Aerial crown-view tile of a tropical tree (Barro Colorado Island, Panama), acquired 20250317:
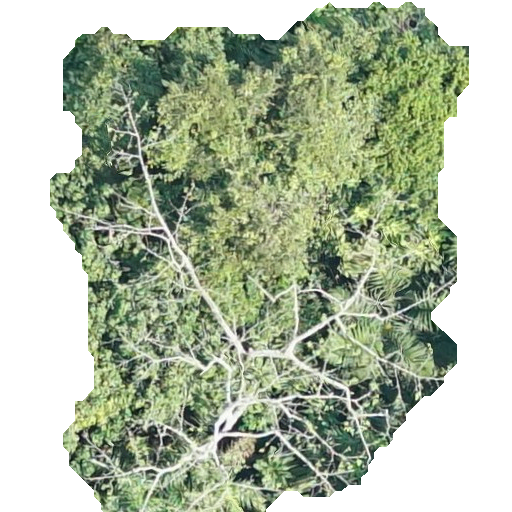
Species: Spondias radlkoferi
GBIF accepted scientific name: Spondias radlkoferi
Crown area: 255.811 m²